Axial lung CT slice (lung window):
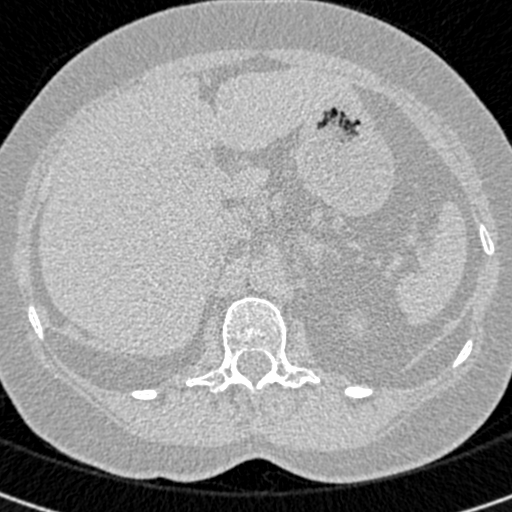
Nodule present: no